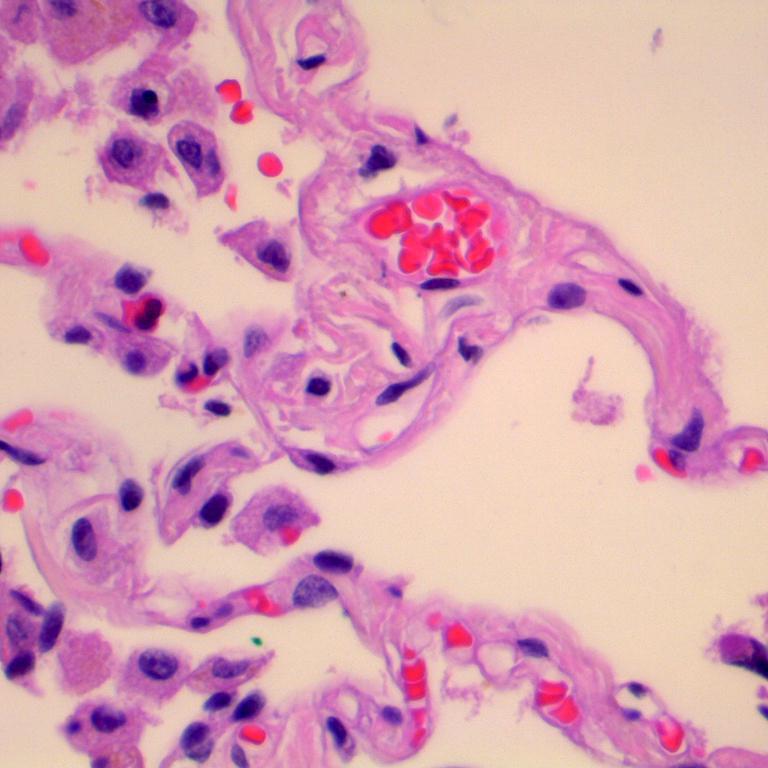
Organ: lung
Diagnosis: benign